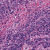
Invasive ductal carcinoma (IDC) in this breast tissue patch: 1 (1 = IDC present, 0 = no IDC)